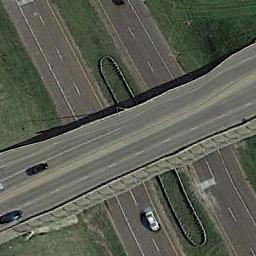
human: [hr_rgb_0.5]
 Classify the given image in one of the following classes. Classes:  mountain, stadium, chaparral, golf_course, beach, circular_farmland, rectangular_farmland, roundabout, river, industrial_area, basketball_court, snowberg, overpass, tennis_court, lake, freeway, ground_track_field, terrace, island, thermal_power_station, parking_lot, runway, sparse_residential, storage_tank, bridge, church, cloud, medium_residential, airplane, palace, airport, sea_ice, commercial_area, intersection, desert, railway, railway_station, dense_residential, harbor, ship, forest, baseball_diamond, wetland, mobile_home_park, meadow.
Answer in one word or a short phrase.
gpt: overpass